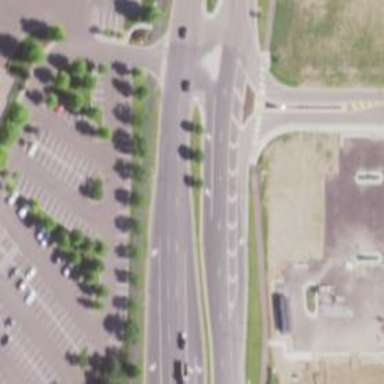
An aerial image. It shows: Secondary link road with asphalt surface.